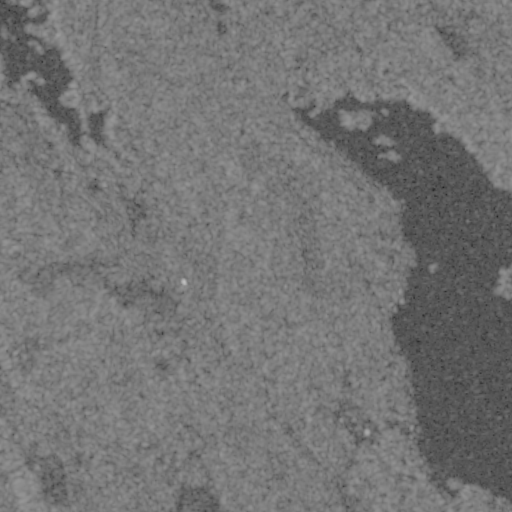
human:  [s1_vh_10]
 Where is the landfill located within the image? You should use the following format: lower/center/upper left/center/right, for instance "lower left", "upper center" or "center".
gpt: The landfill is located in the lower left of the image.
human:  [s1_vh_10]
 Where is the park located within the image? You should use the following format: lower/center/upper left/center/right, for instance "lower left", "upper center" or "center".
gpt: The park is located in the lower left of the image.
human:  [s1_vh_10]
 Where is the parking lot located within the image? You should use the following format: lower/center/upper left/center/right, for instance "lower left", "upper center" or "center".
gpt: The parking lot is located in the lower right of the image.
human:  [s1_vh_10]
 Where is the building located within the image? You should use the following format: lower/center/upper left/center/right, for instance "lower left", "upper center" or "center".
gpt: The building is located in the lower left of the image.
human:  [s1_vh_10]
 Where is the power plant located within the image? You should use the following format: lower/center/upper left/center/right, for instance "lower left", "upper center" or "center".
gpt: There is no power plant in the image.

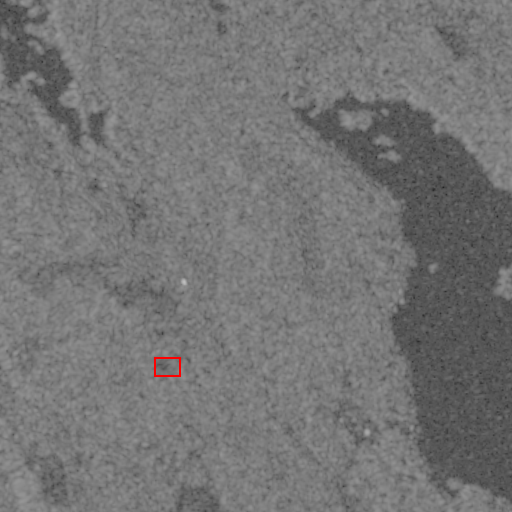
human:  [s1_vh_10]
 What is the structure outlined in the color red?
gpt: The structure outlined in red is a landfill.
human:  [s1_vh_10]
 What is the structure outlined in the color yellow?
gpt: There is no yellow outline.